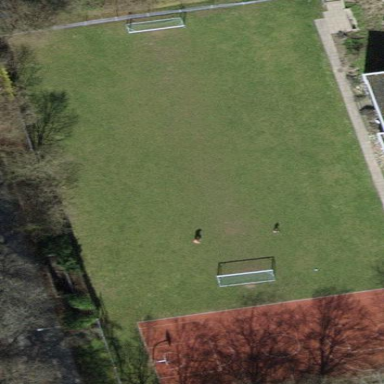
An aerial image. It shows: Grass pitch designated for leisure and sports activities such as soccer and basketball.